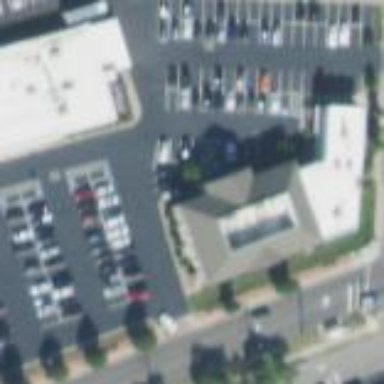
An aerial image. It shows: Commercial building.